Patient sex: M
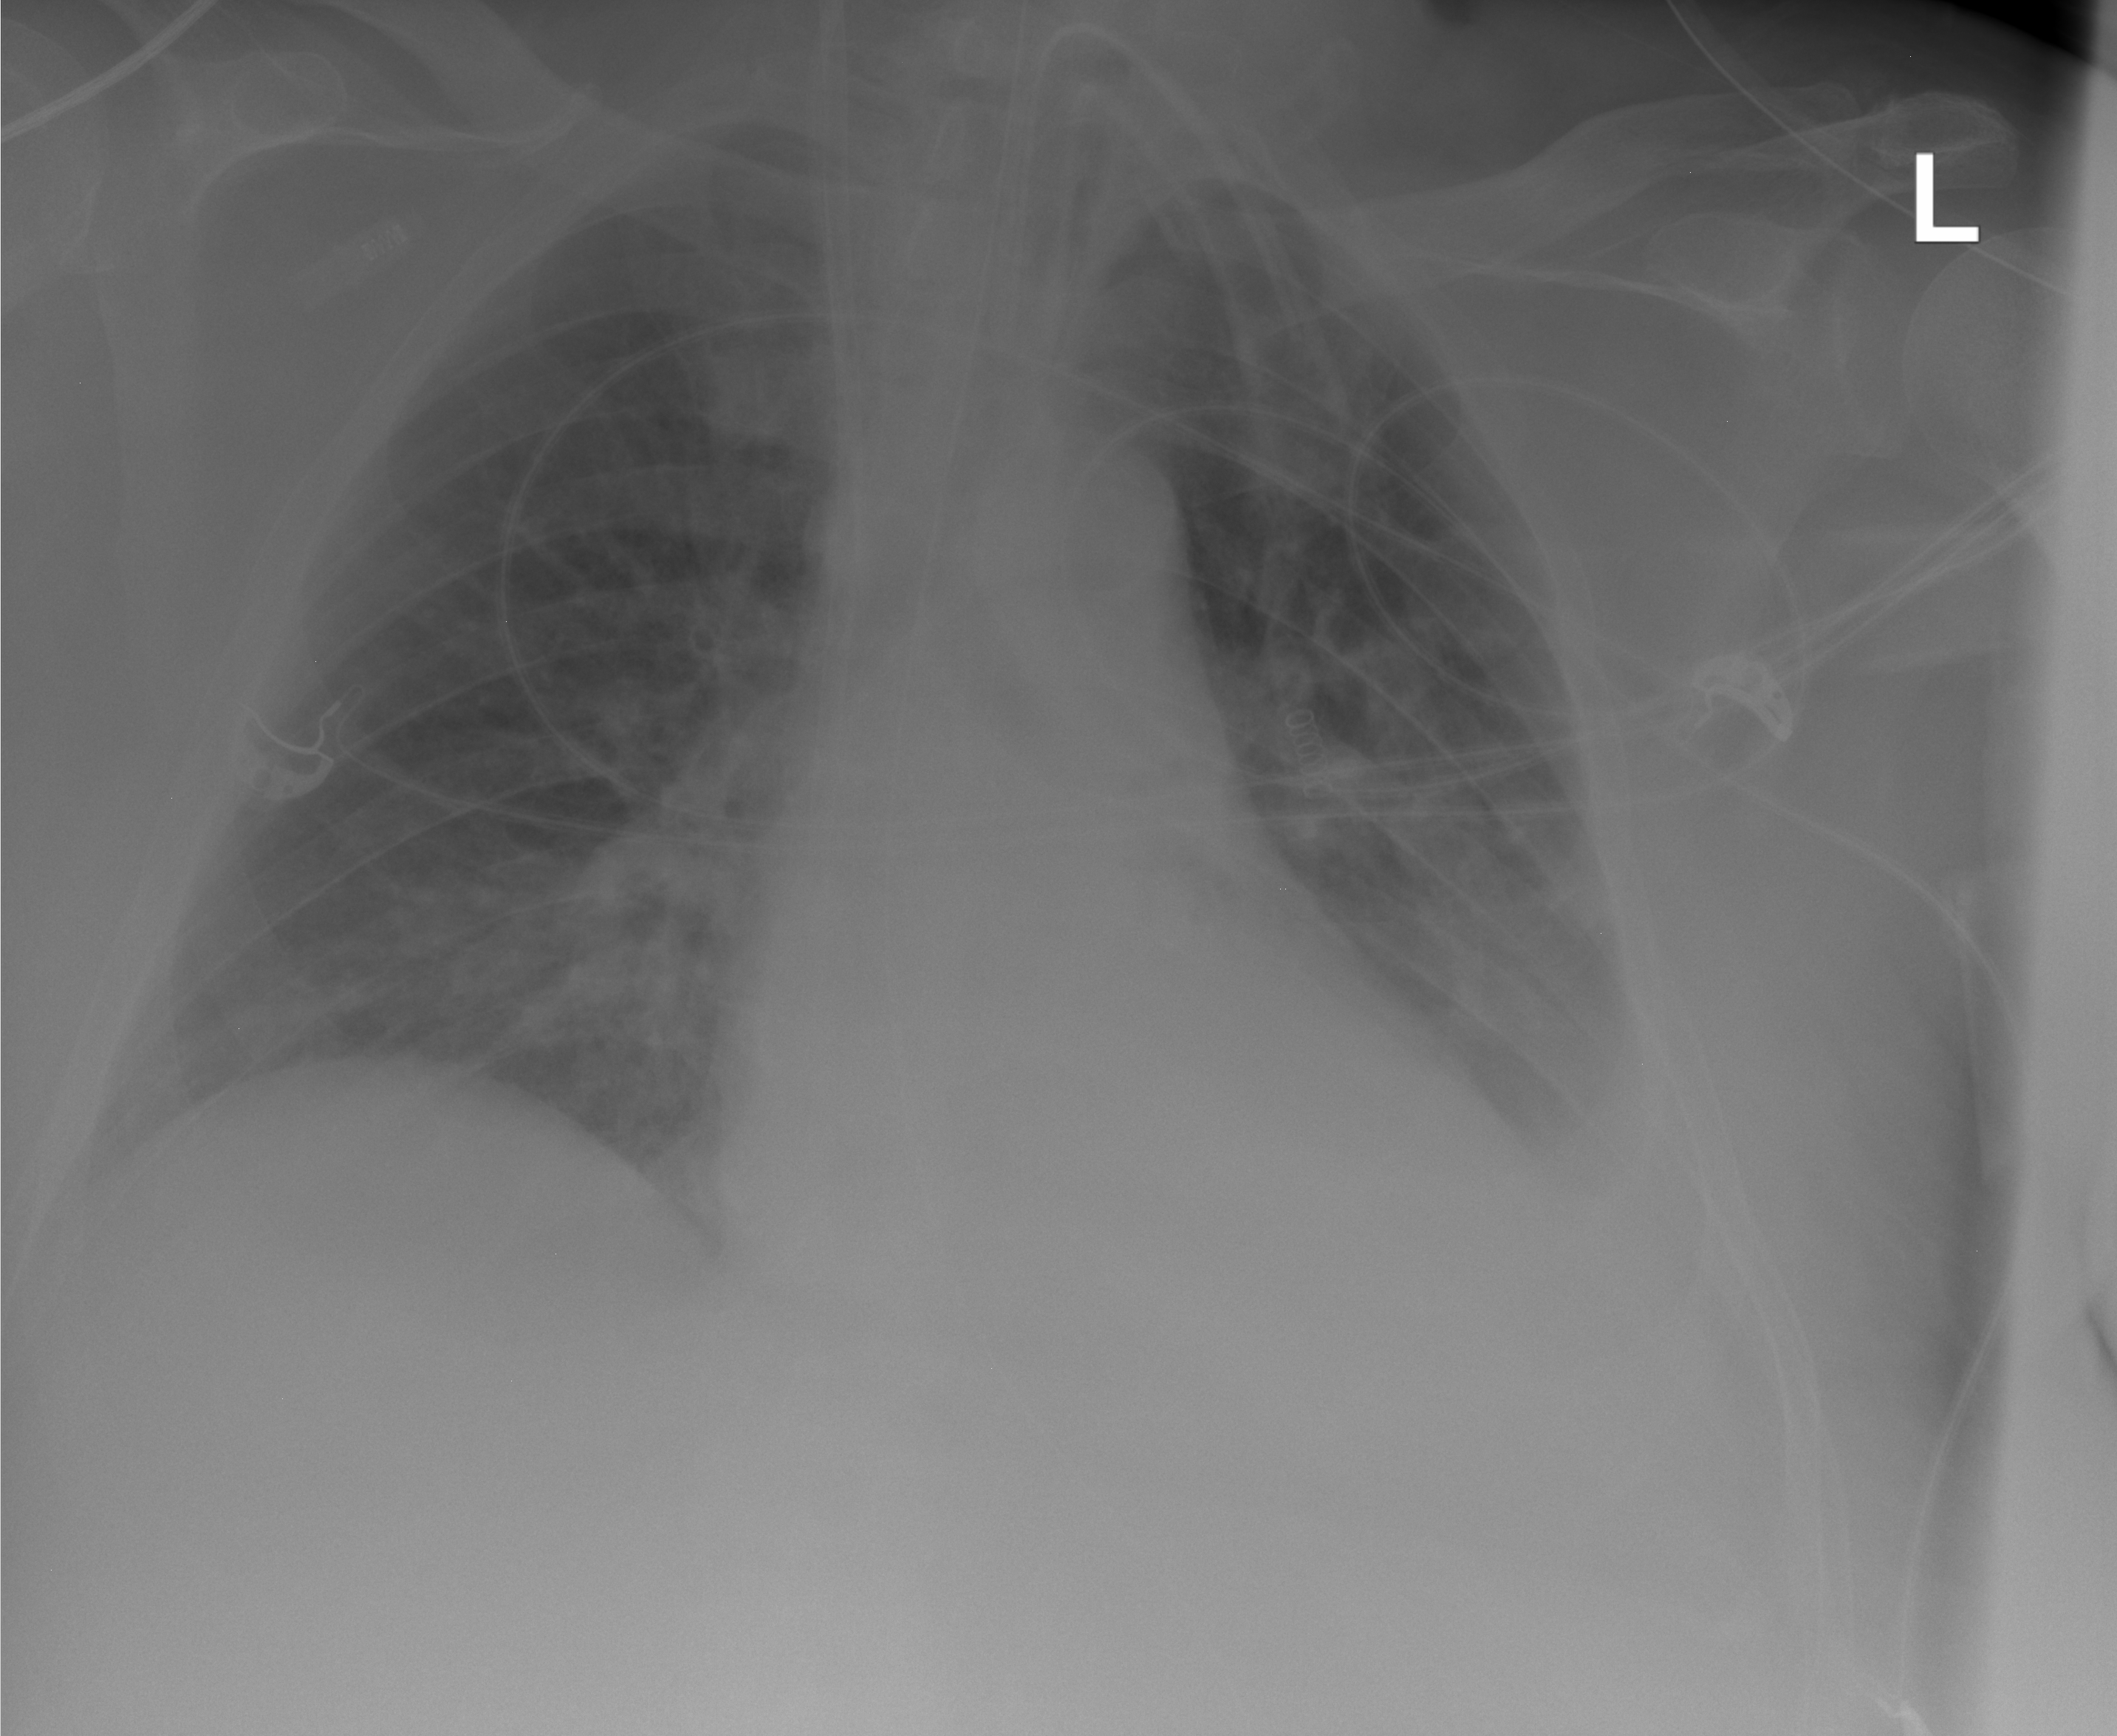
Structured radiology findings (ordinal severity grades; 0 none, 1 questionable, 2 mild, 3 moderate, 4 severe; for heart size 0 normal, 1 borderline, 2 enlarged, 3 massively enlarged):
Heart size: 0
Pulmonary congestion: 0
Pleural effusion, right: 0
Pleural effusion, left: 2
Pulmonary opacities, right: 1
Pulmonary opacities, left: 0
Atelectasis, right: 0
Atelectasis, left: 2